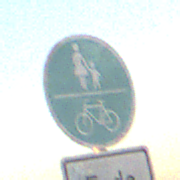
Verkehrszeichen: GemeinsamerGehUndRadweg
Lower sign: HinweisDurchVerbaleAngabe2
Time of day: SunriseSunset
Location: Outdoor (Nature)
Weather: Clear
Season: NotSpecified
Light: Natural